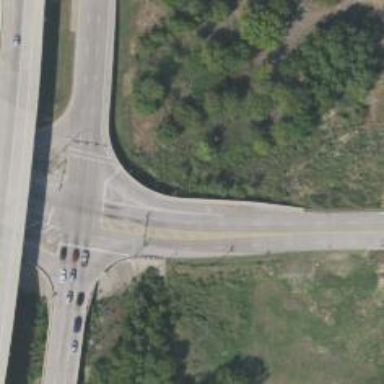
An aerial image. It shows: Secondary link road.